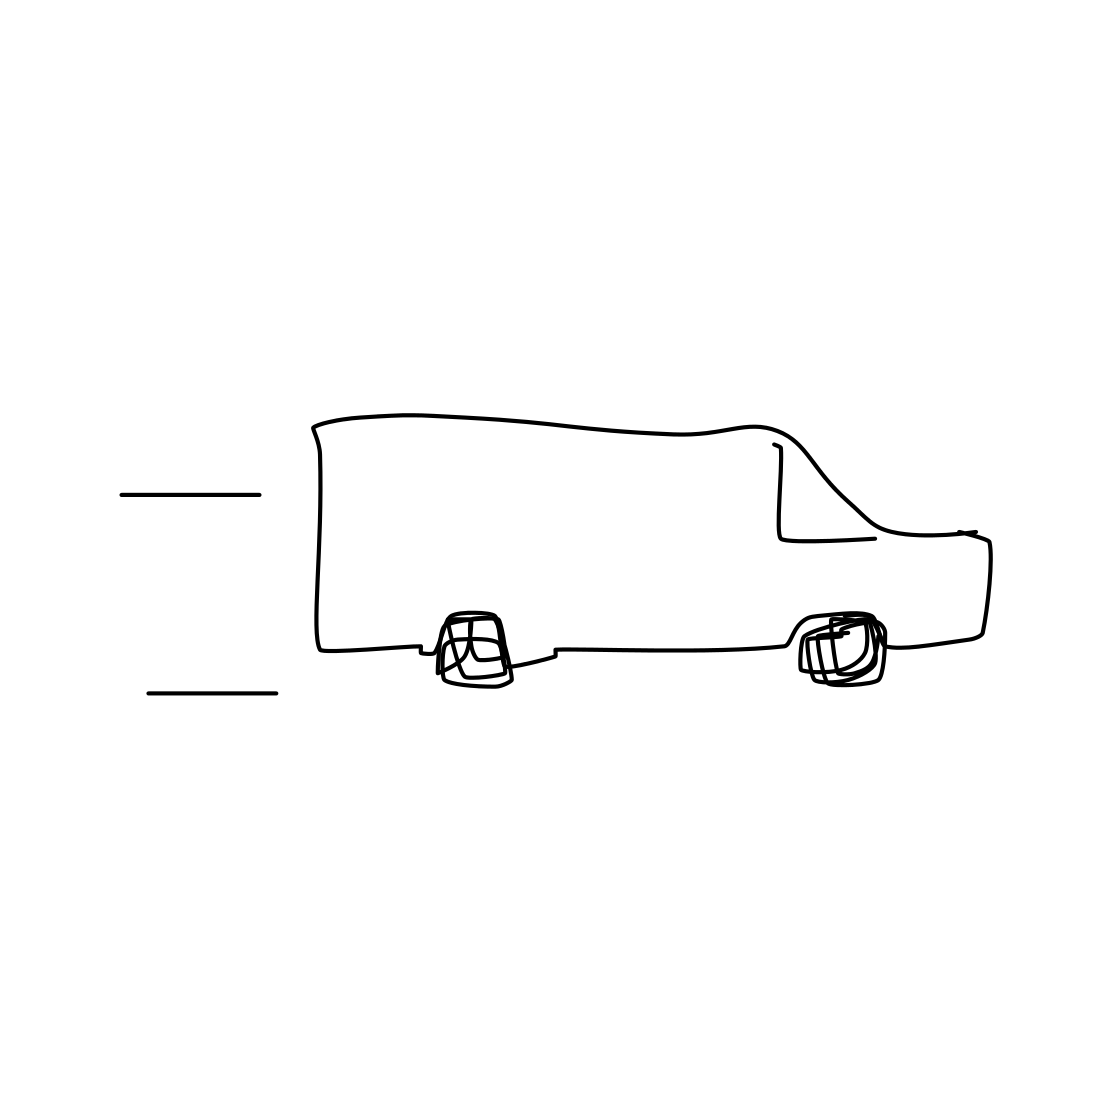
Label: van